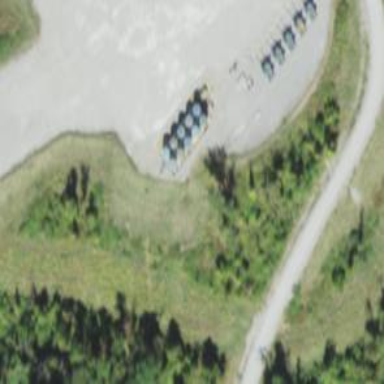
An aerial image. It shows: Storage tank that is man-made.